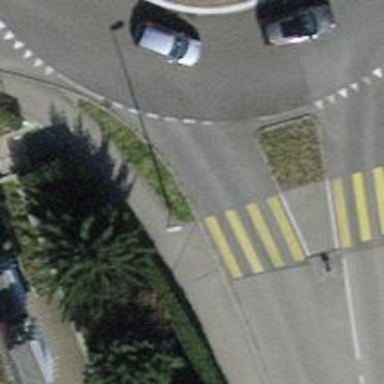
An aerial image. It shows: Marked zebra crossing on the road.